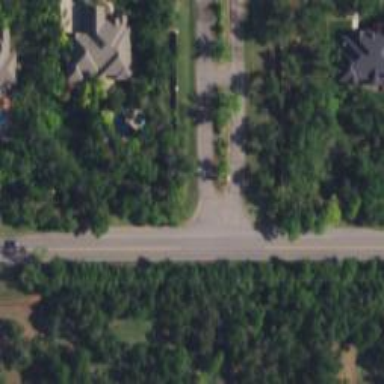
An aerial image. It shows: Road with stop sign.